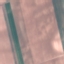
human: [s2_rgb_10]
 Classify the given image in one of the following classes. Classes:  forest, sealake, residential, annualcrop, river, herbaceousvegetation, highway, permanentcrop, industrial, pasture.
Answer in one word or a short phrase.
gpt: AnnualCrop